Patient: sex F, age 74
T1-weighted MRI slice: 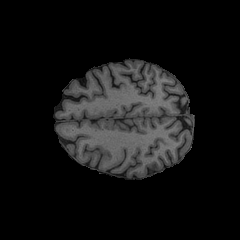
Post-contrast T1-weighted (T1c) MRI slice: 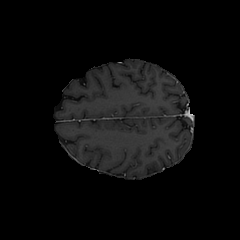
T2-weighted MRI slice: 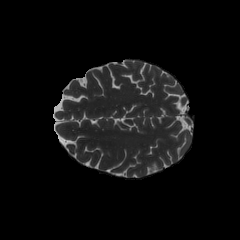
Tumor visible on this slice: no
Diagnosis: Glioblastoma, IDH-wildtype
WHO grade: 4